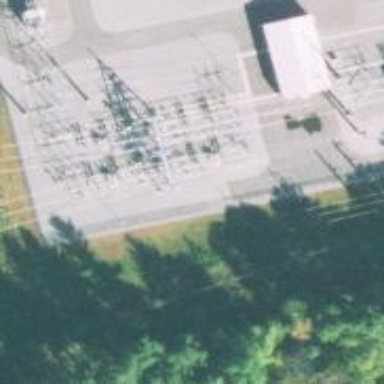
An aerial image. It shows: Switch used for power control.